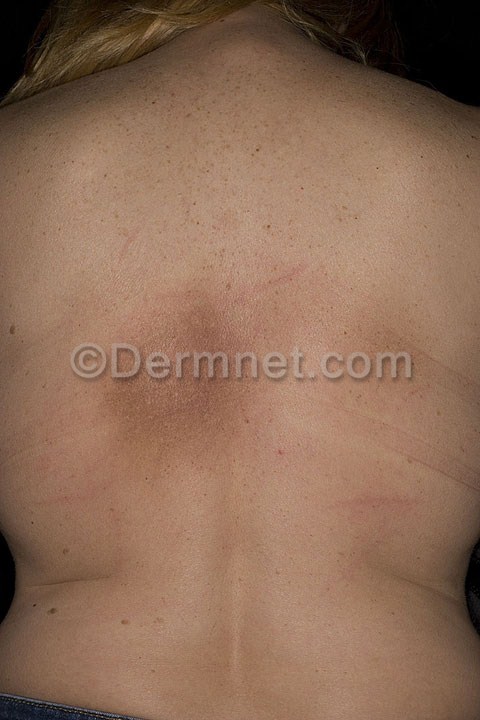
Disease: Eczema Photos